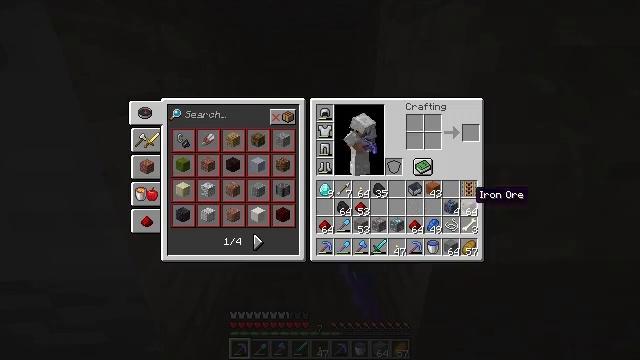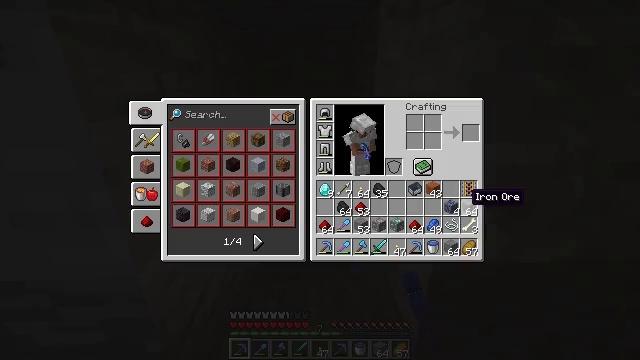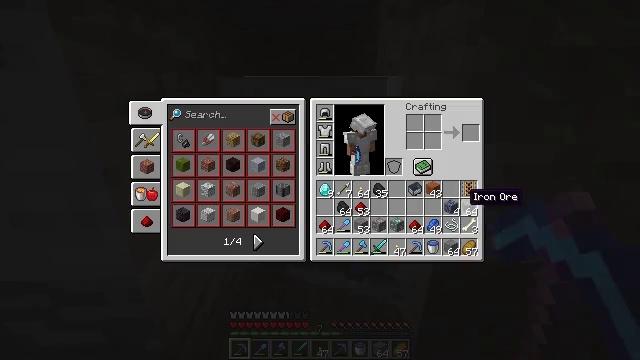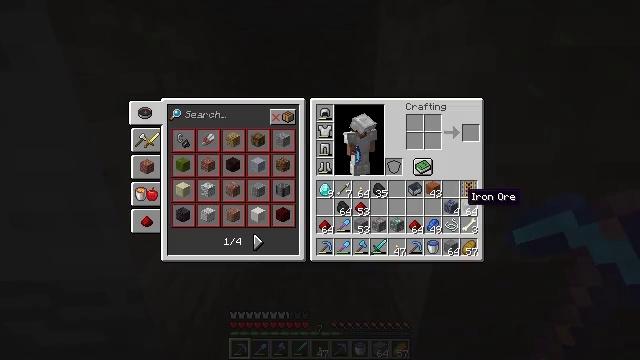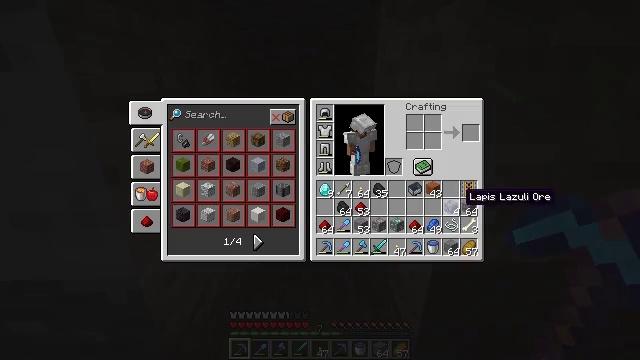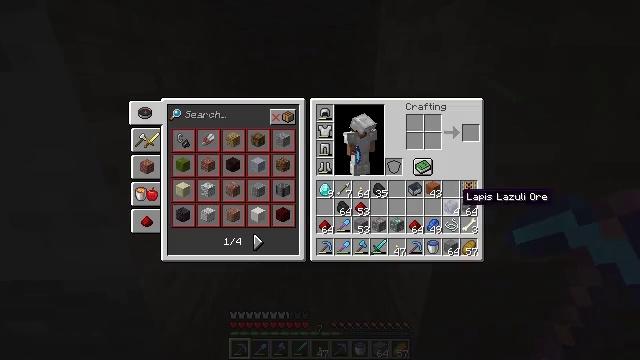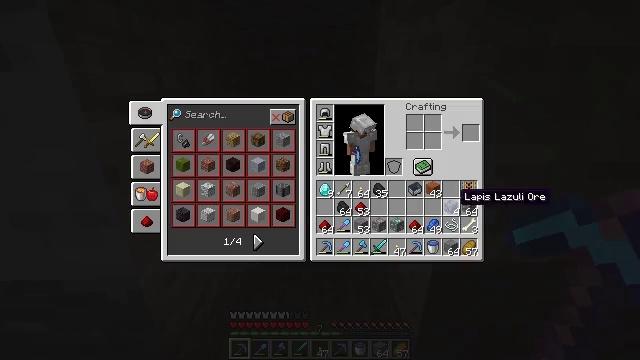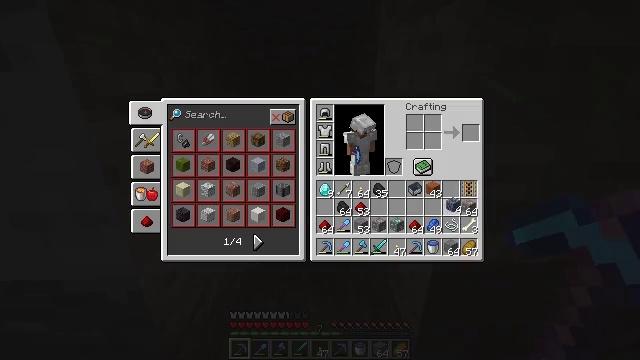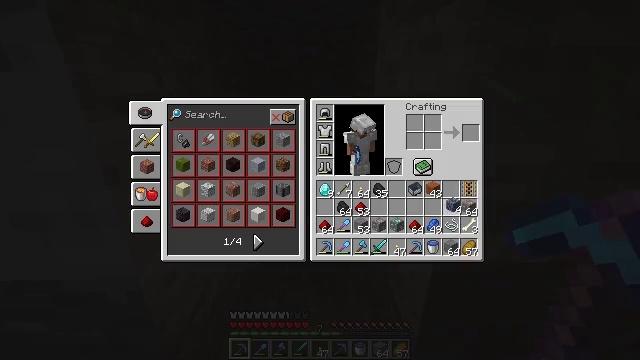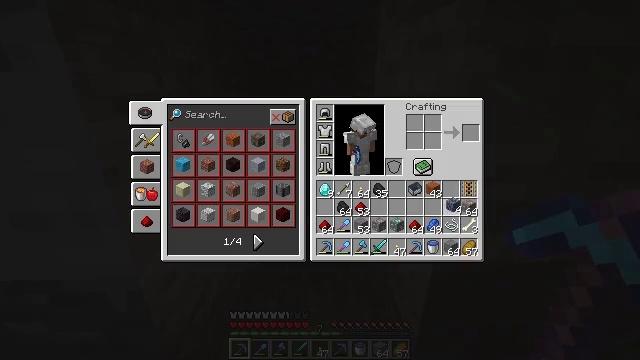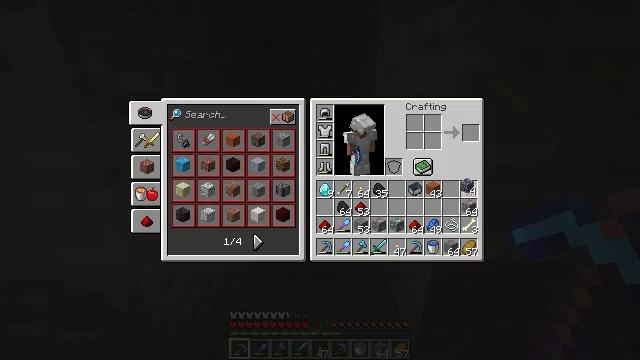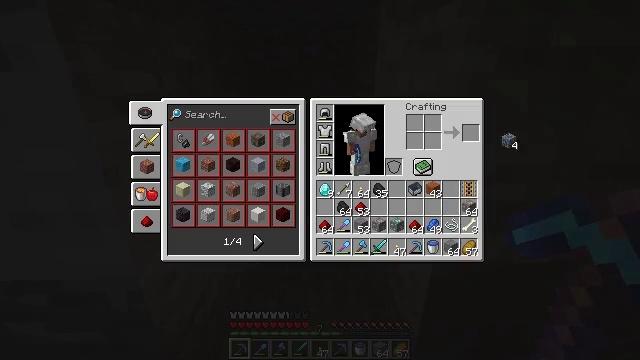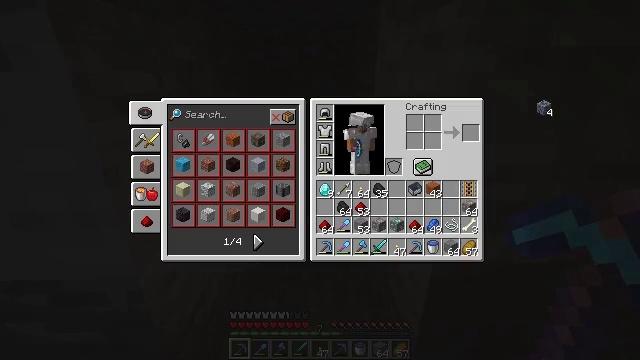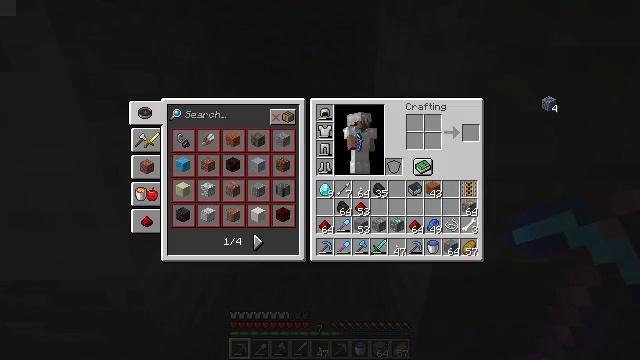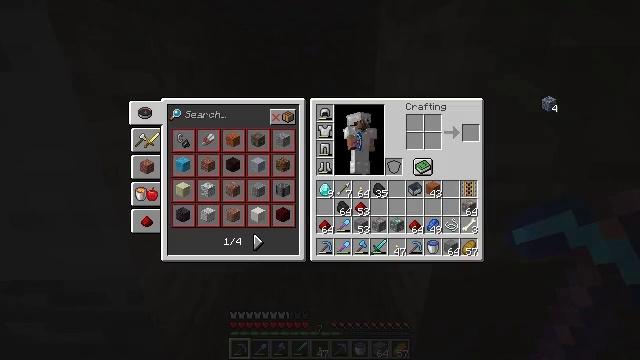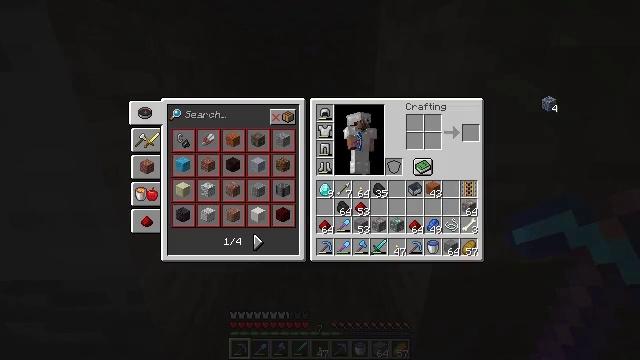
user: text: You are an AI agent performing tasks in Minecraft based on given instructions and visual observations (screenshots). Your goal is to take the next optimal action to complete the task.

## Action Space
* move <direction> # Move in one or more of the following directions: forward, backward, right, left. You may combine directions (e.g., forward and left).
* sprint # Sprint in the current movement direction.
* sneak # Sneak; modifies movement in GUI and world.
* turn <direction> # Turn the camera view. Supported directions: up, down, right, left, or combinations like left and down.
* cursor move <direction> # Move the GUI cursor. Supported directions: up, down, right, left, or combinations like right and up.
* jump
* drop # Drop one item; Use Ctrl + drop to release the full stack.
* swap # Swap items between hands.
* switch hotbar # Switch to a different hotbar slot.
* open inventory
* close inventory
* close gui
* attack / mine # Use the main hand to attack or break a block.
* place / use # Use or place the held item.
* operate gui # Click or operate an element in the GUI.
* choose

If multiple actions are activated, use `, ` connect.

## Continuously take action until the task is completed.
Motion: motion action
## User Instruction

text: Remove a lapis ore from the inventory.
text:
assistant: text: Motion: open gui
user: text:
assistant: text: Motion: no_op
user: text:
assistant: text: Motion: no_op
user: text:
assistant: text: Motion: no_op
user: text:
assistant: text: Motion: no_op
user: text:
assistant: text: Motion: no_op
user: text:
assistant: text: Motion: operate gui
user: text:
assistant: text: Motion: operate gui
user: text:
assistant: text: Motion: operate gui
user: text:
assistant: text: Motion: cursor move right and up
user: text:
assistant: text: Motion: cursor move right and up
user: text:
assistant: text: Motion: cursor move right and up
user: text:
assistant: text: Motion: operate gui
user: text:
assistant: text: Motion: operate gui
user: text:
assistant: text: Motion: operate gui
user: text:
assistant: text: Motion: no_op
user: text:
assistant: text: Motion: no_op
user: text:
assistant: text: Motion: cursor move left and down
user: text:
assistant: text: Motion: cursor move left and down
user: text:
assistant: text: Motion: cursor move left and down
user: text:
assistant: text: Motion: no_op